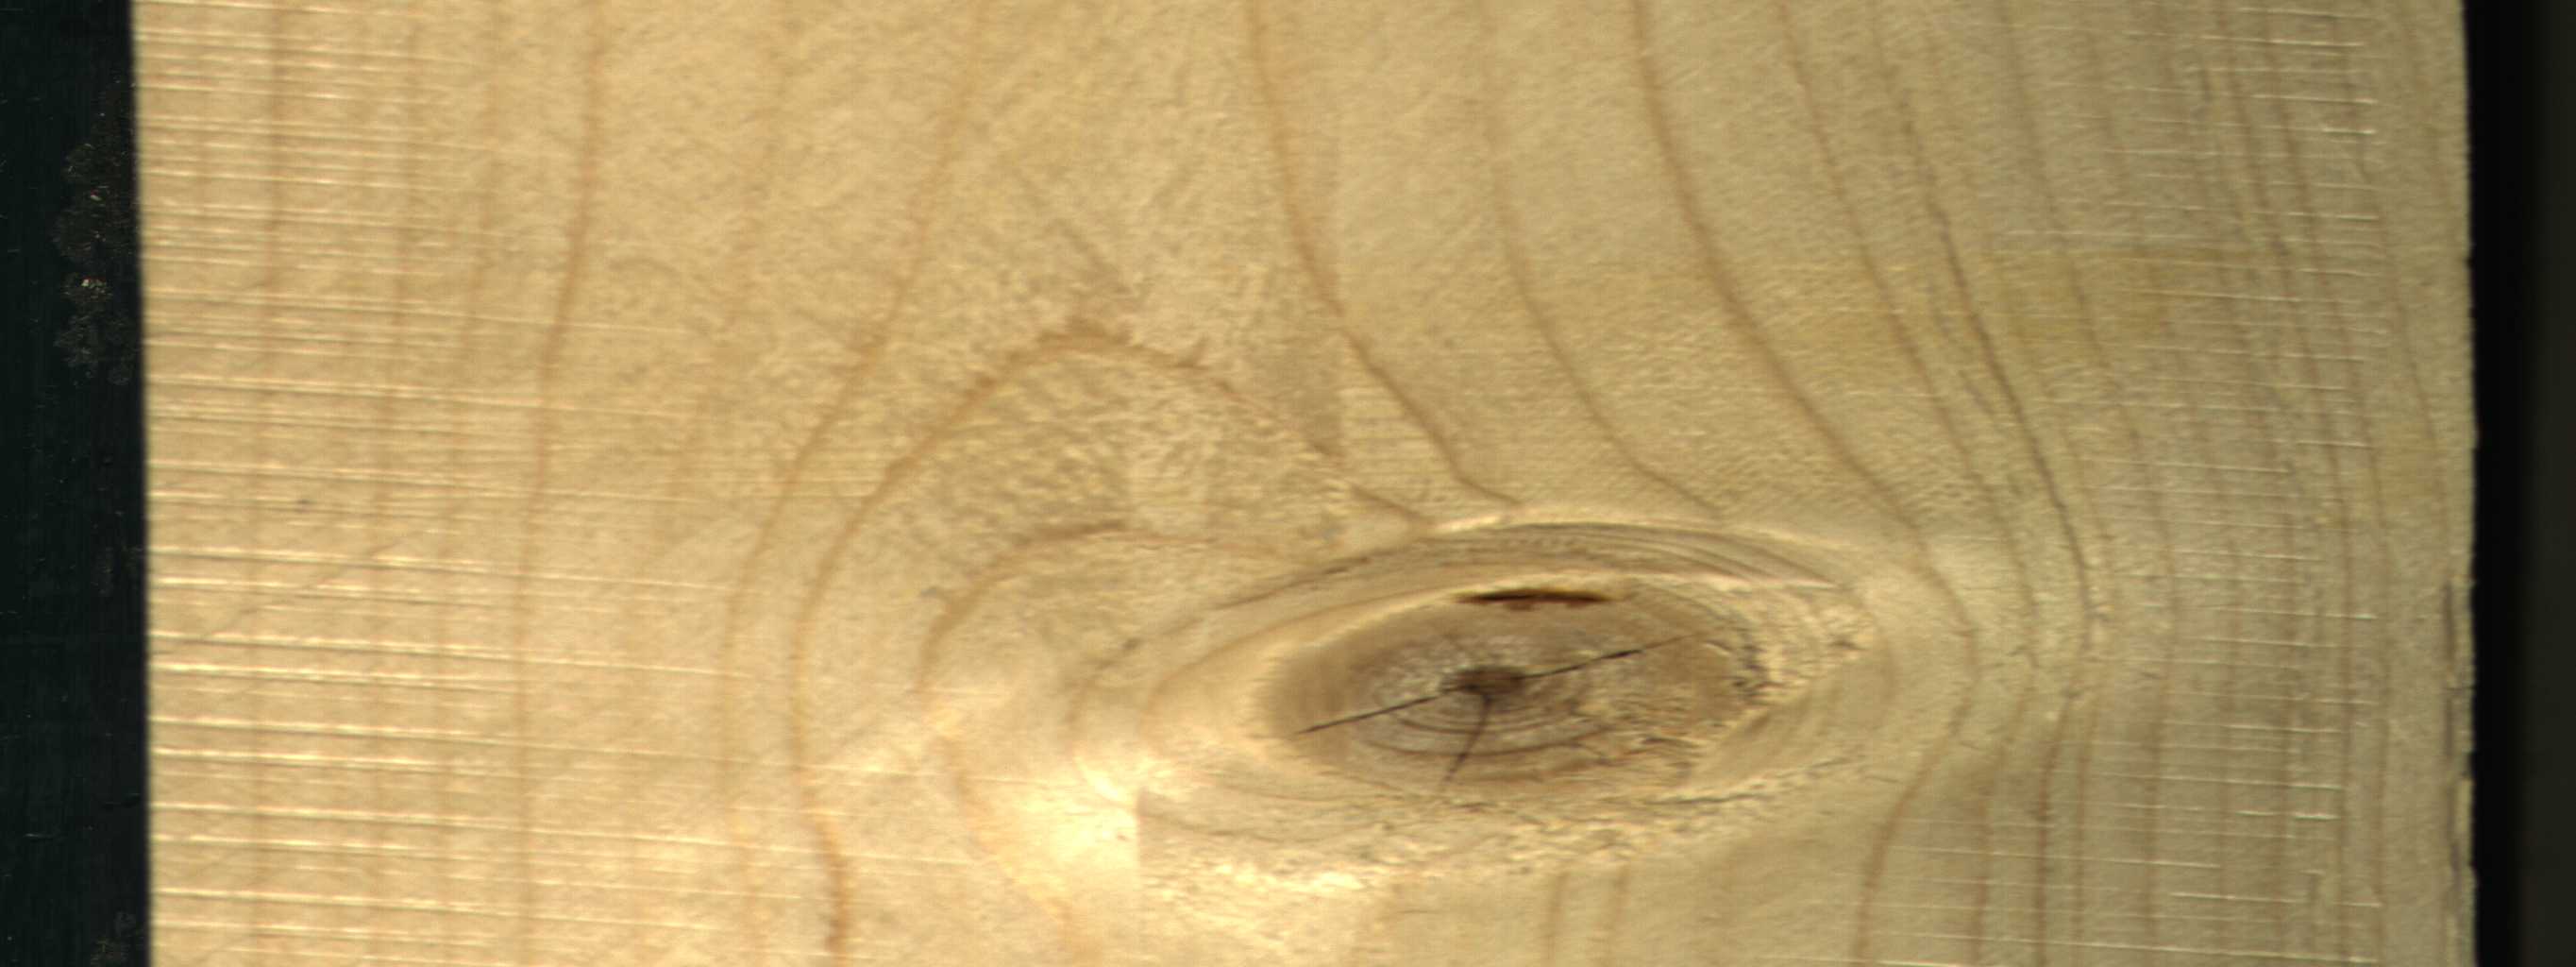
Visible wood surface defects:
knot_with_crack